Field crop: maize
Growth stage: 1
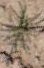
Species: salsola